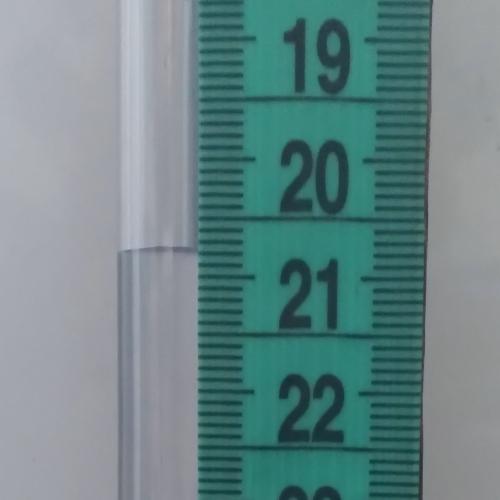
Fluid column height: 20.8 cm